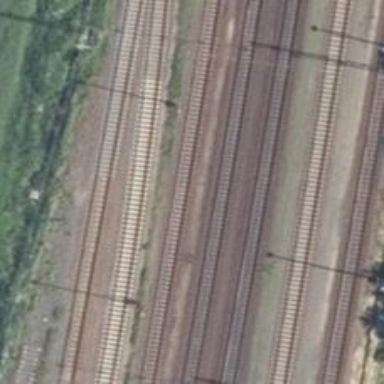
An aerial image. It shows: Siding railway line with electrified contact line for the trains.